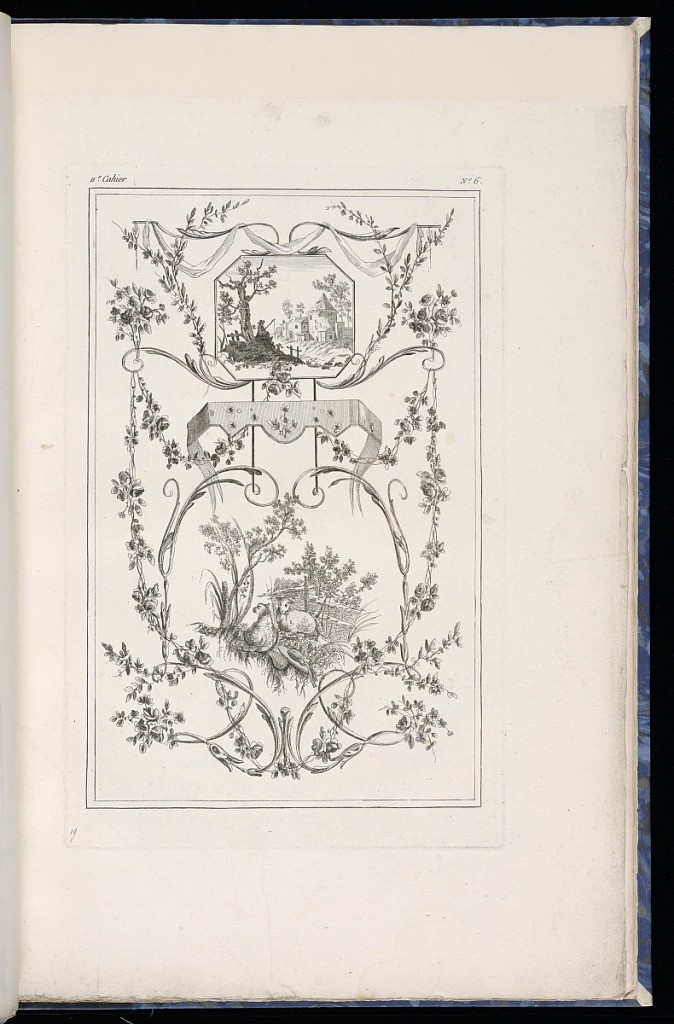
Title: Decorative Panel Design
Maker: Pierre Ranson, French, 1736–1786
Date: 1777–79
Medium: Etching on paper
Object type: Print
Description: leaves (rinceaux), flowers, textiles, and fleurons. The plate is numbered.
Design for a decorative panel featuring arabesque and floral motifs including festoons of flowers, flowering branches, draped textiles, scrolling acanthus leaves (rinceaux), s-scrolls, fleurons, and two vignettes. In the upper half, a rural landscape with buildings and trees. In the lower half, two sheep surrounded by trees, with a hat and a lute in the foreground. The plate is numbered.